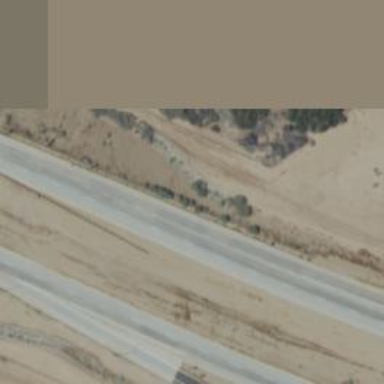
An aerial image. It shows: Asphalt trunk highway which is also expressway.